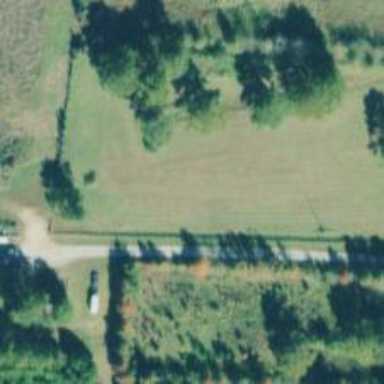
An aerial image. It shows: Driveway.